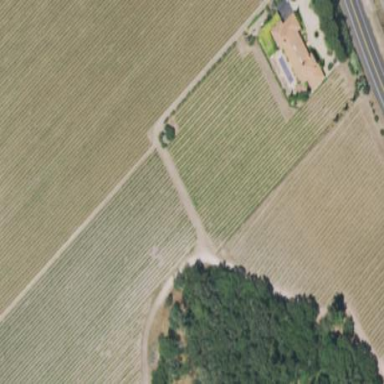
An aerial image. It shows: Vineyard with grape crops.